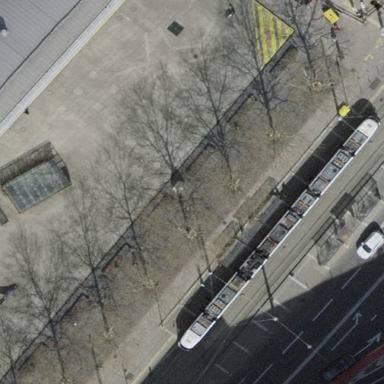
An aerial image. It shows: Concrete platform for public transport with tram line. The platform includes shelter.